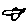
Label: bird